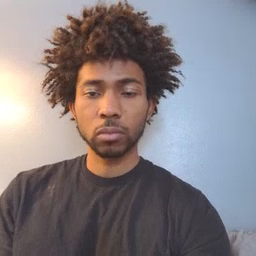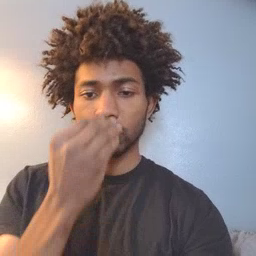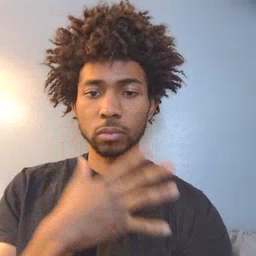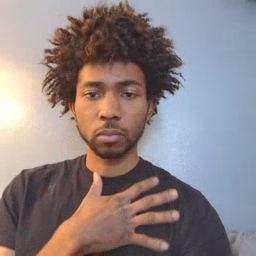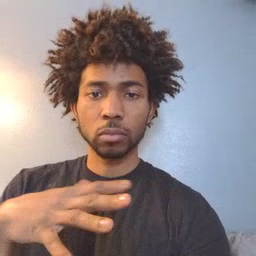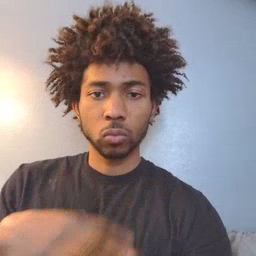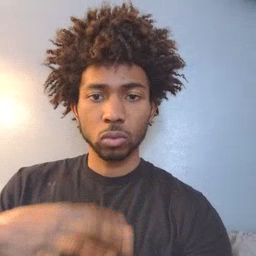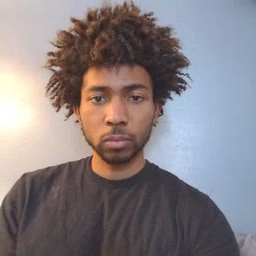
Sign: pajamas